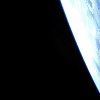
Label: space